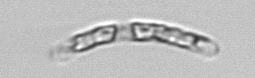
Label: Guinardia_striata